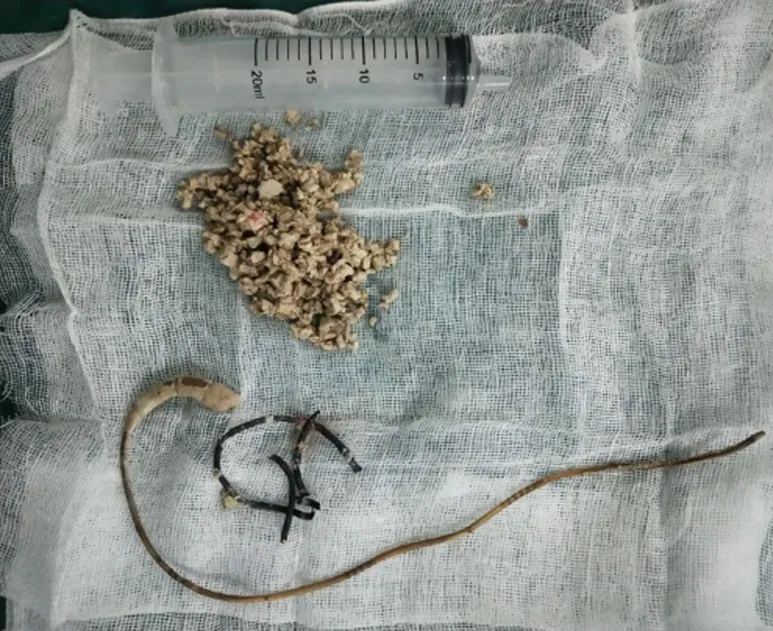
endoscopic removal of the double-J stent and the crushed fragments of bladder stone.
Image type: radiology (ct)